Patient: sex F, age 54
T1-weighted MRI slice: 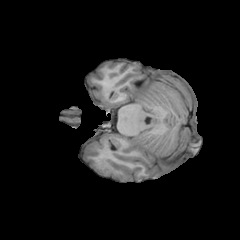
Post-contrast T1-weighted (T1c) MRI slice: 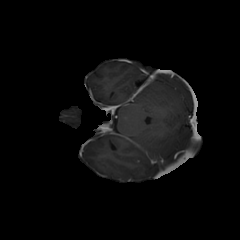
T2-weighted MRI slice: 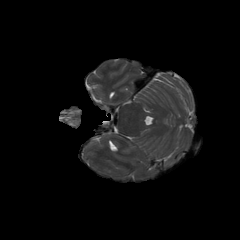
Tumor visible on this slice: yes
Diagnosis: Glioblastoma, IDH-wildtype
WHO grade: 4